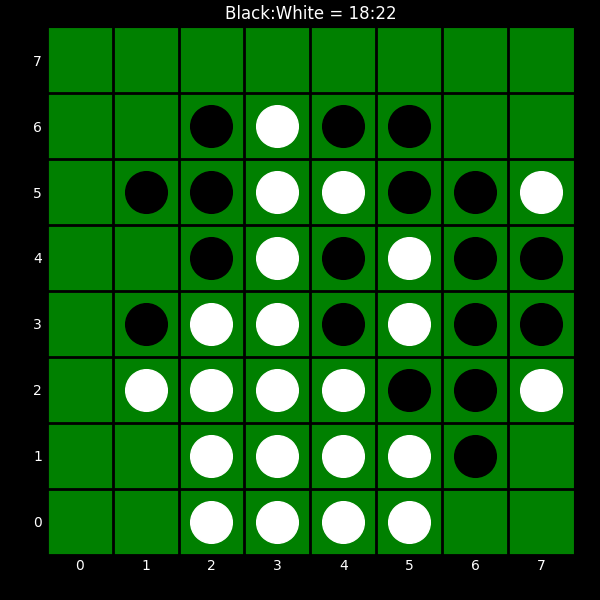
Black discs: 18
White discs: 22